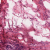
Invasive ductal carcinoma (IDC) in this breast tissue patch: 0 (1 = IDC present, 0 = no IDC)